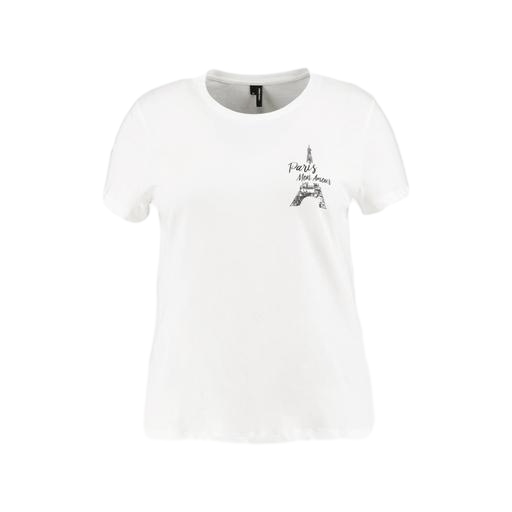
white plus size graphic tee, white paris print t-shirt, la vie paris motif tee, white background